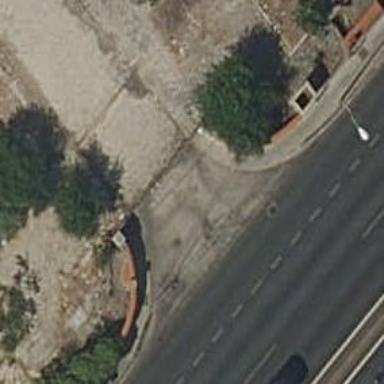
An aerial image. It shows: Raised kerb.